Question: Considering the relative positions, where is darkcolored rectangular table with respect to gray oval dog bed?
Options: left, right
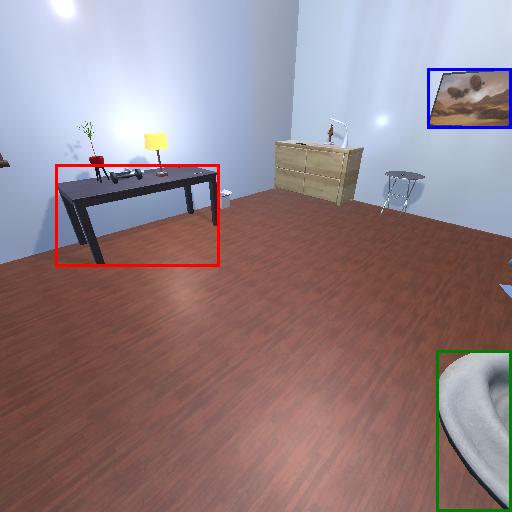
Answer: left